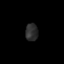
Tissue: prostate
Cell type: Fibroblasts
Senescence score: 0.685
Nuclear area (px): 216
Mean DAPI intensity: 44.375